Interaction volume radius: 10 \u00c5
Interaction volume height: 50 \u00c5
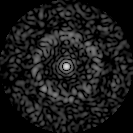
Disorder parameter: 0.8433